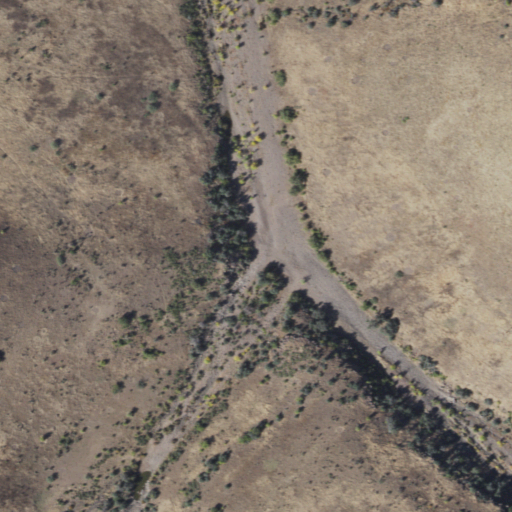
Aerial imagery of valley in Arizona named Sweetmeat Draw containing shrub and grassland